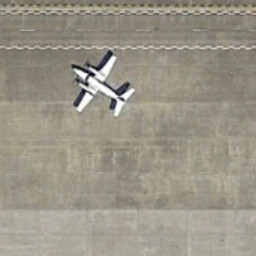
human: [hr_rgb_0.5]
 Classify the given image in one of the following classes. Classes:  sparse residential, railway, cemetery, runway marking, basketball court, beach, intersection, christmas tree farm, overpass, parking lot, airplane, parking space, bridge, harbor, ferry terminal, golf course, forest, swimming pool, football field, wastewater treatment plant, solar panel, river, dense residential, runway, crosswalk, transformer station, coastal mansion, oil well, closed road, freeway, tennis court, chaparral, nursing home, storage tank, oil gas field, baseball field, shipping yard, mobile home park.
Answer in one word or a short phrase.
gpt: airplane